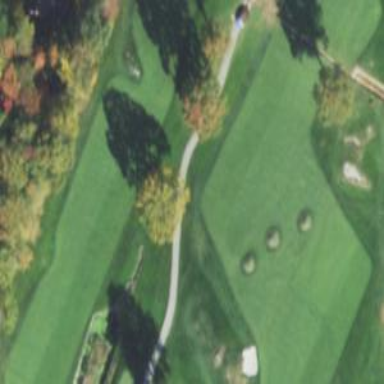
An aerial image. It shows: Footway that serves as golf path.